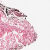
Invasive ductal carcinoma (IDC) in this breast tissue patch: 0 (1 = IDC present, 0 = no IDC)